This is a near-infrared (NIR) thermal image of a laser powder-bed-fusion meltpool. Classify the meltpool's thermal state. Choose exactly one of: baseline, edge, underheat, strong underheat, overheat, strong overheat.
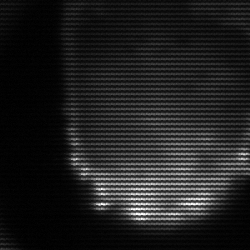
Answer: edge